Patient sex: M
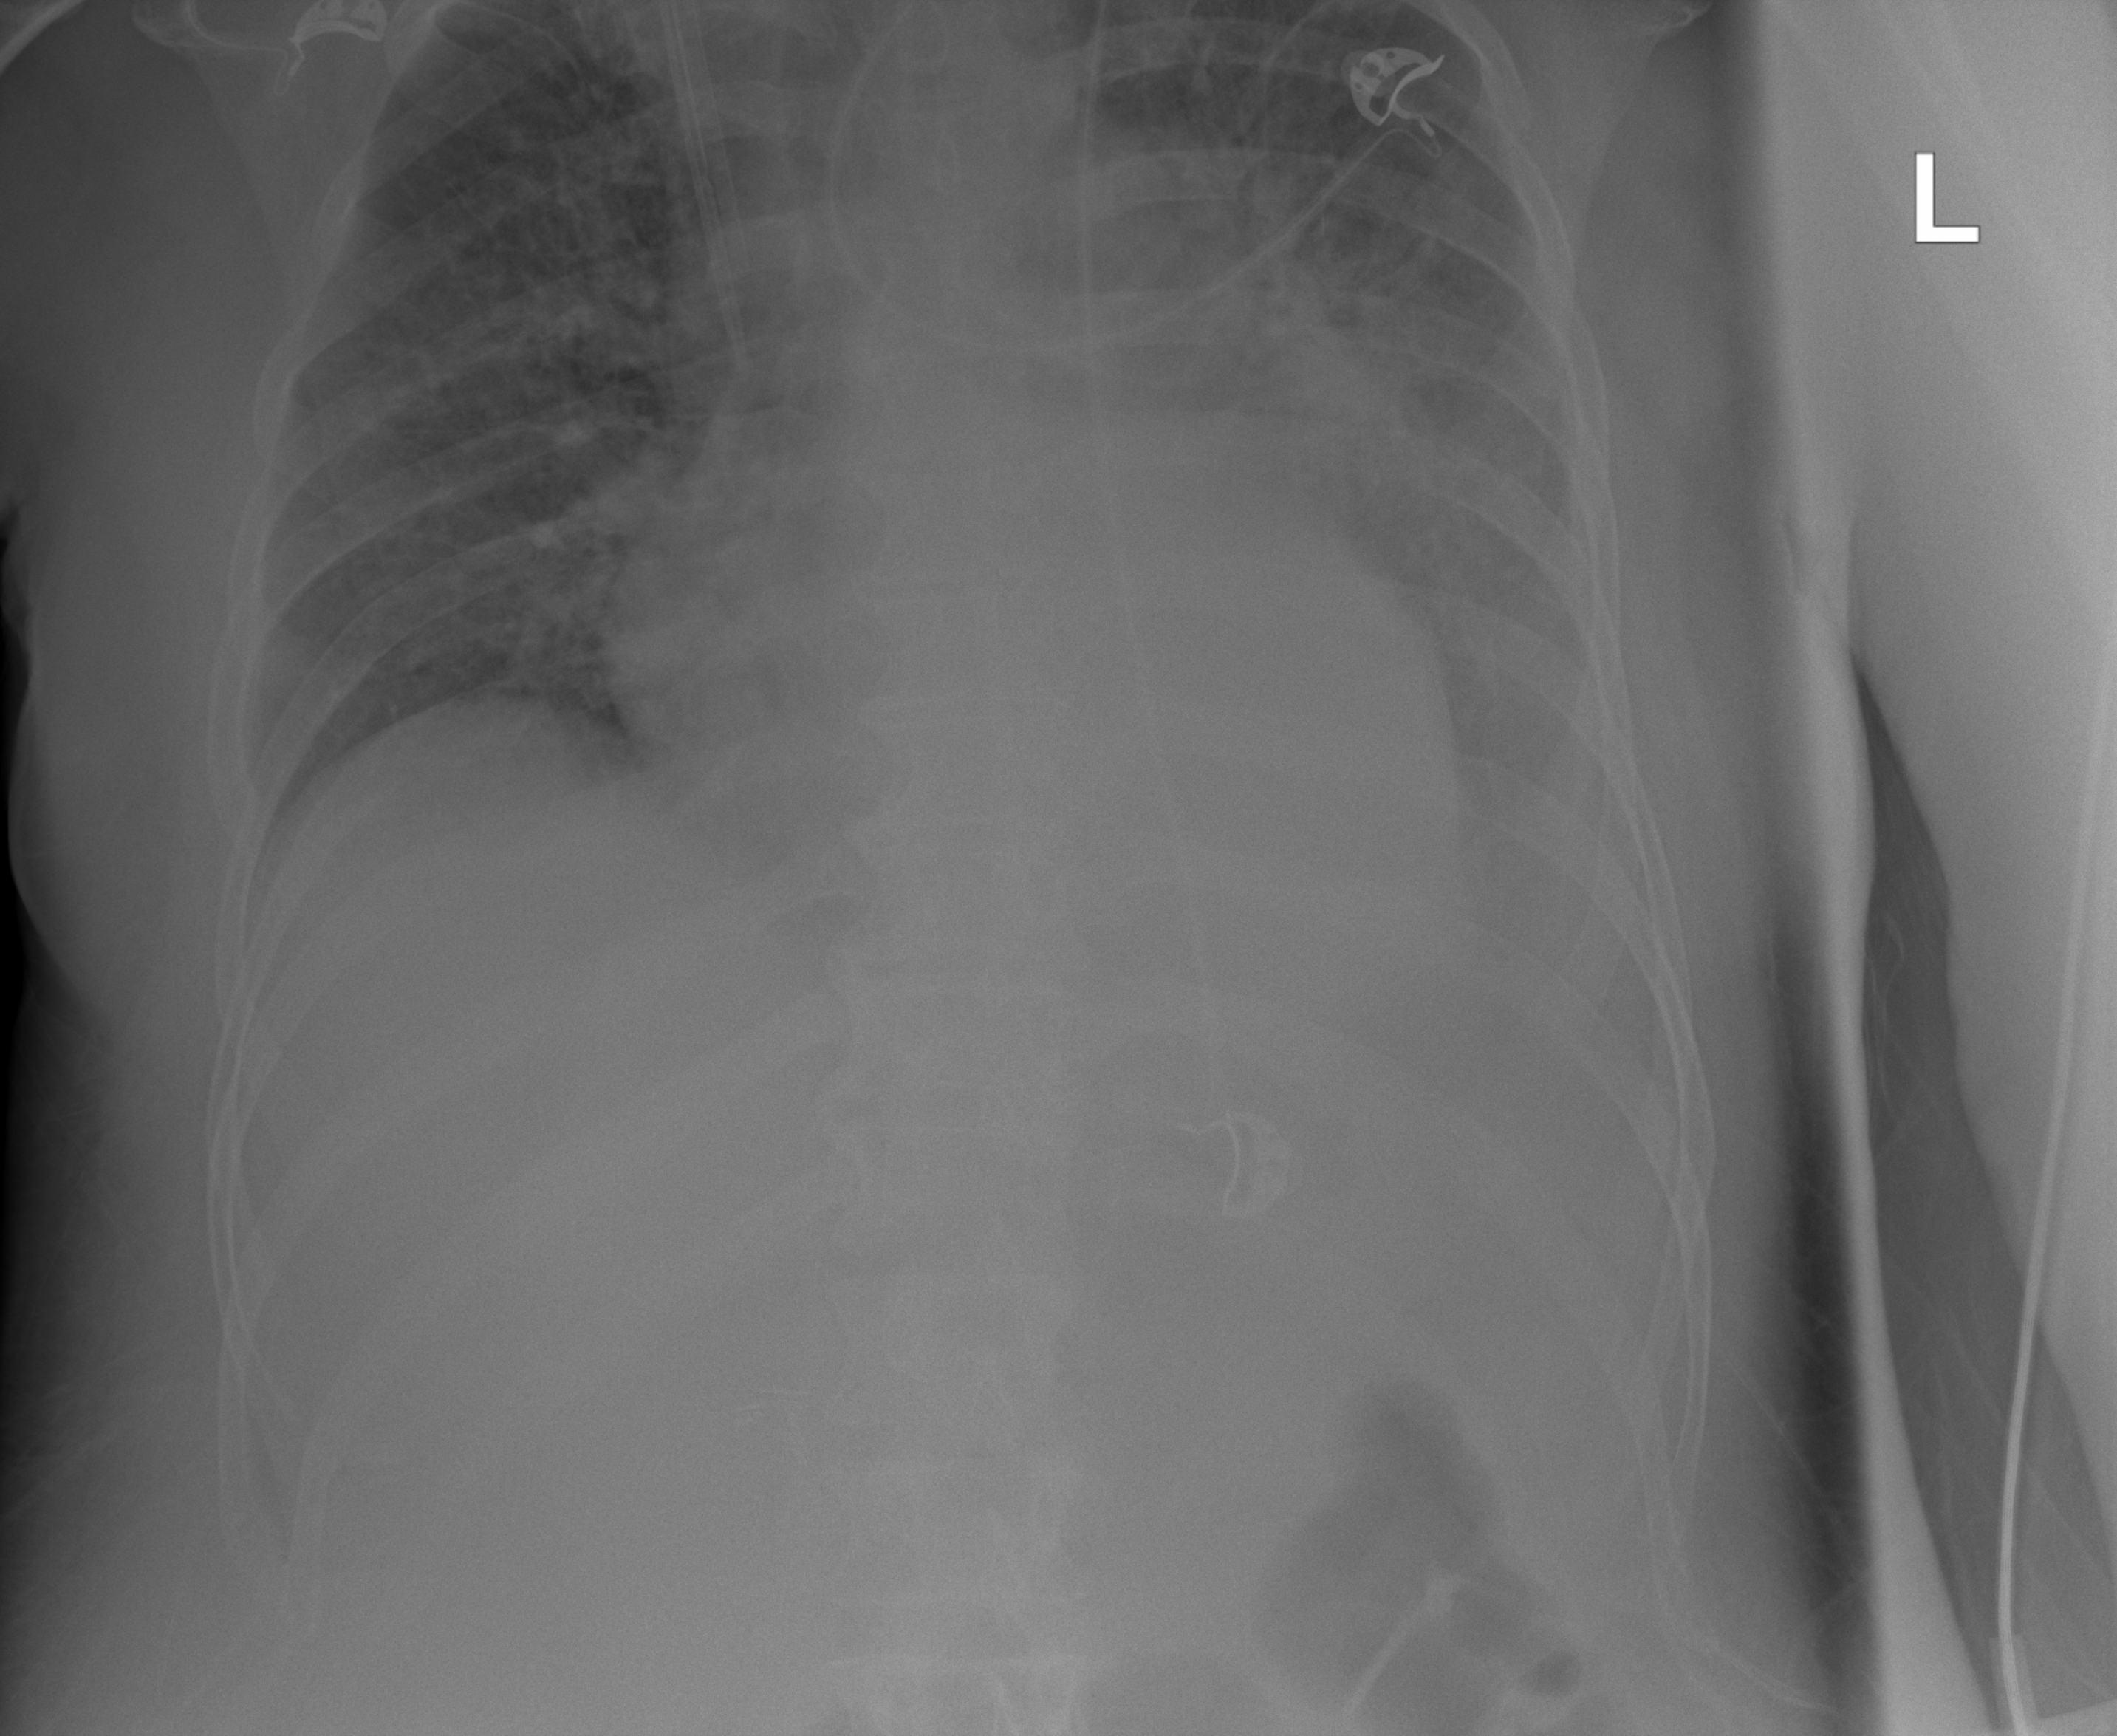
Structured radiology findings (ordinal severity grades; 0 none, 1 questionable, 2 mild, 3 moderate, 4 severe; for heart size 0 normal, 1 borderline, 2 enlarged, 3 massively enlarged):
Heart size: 2
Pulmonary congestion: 2
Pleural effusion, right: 0
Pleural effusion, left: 3
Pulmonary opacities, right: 2
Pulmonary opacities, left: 3
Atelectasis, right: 0
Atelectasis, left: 2